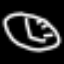
Label: clock